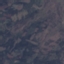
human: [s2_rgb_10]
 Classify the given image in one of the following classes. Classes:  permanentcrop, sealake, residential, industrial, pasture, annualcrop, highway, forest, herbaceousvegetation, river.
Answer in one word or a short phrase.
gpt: HerbaceousVegetation